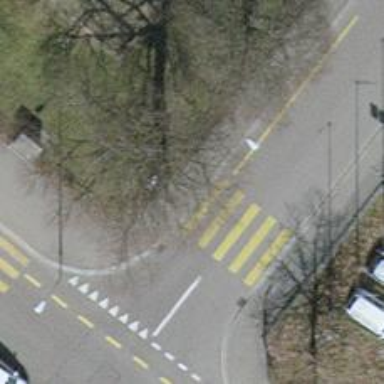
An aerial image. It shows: Kerb serving as barrier.